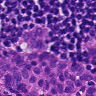
Metastatic tissue present: yes